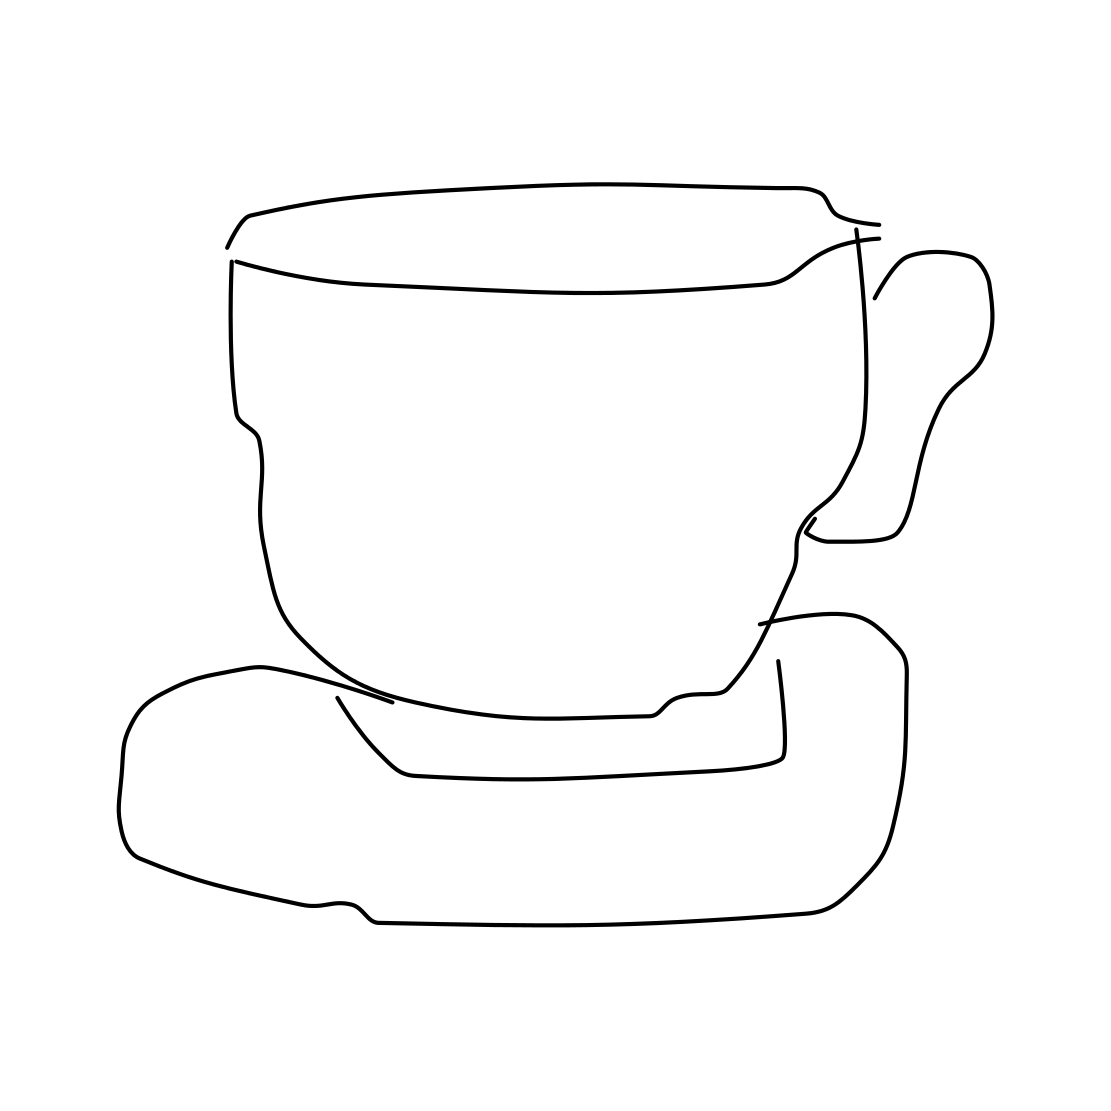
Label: teacup